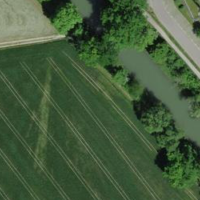
EUNIS habitat code: 52
Species observed at this site:
Corvus corone
Cyanistes caeruleus
Anas platyrhynchos
Fringilla coelebs
Passer domesticus
Buteo buteo
Turdus merula
Chroicocephalus ridibundus
Parus major
Erithacus rubecula
Mergus merganser
Milvus milvus
Sitta europaea
Columba livia